Field crop: maize
Growth stage: 2
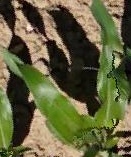
Species: maize